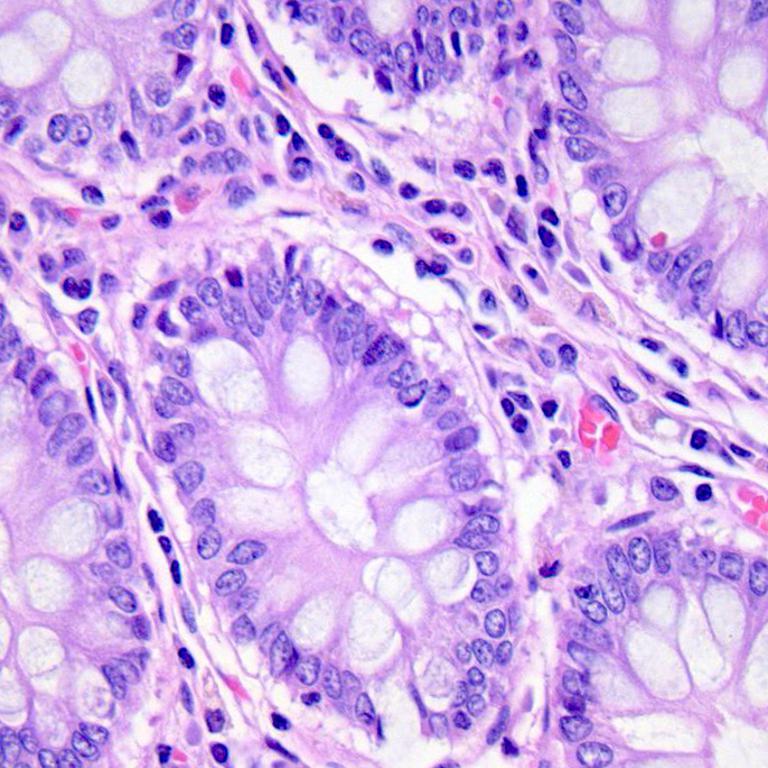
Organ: colon
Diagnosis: benign